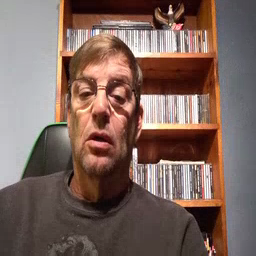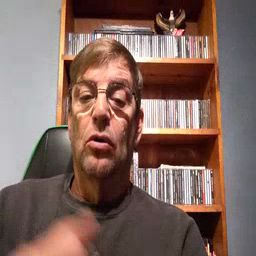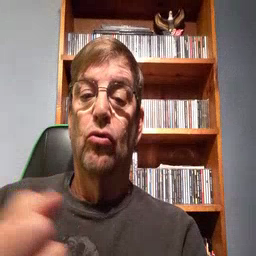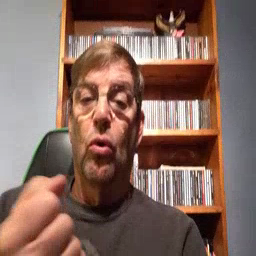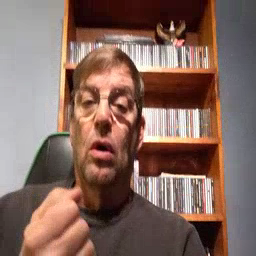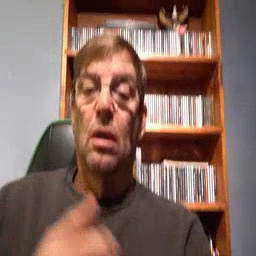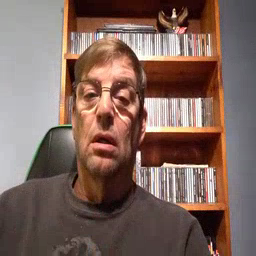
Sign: drawer